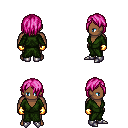
a pixel art fantasy rpg character, male body template, human, dark skin, green robe, magenta pants, pink bangs hairstyle, gold gloves, metal boots, four views (front, back, left, right), 2x2 character sprite sheet, small pixel art, hard edges, no anti-aliasing